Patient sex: M
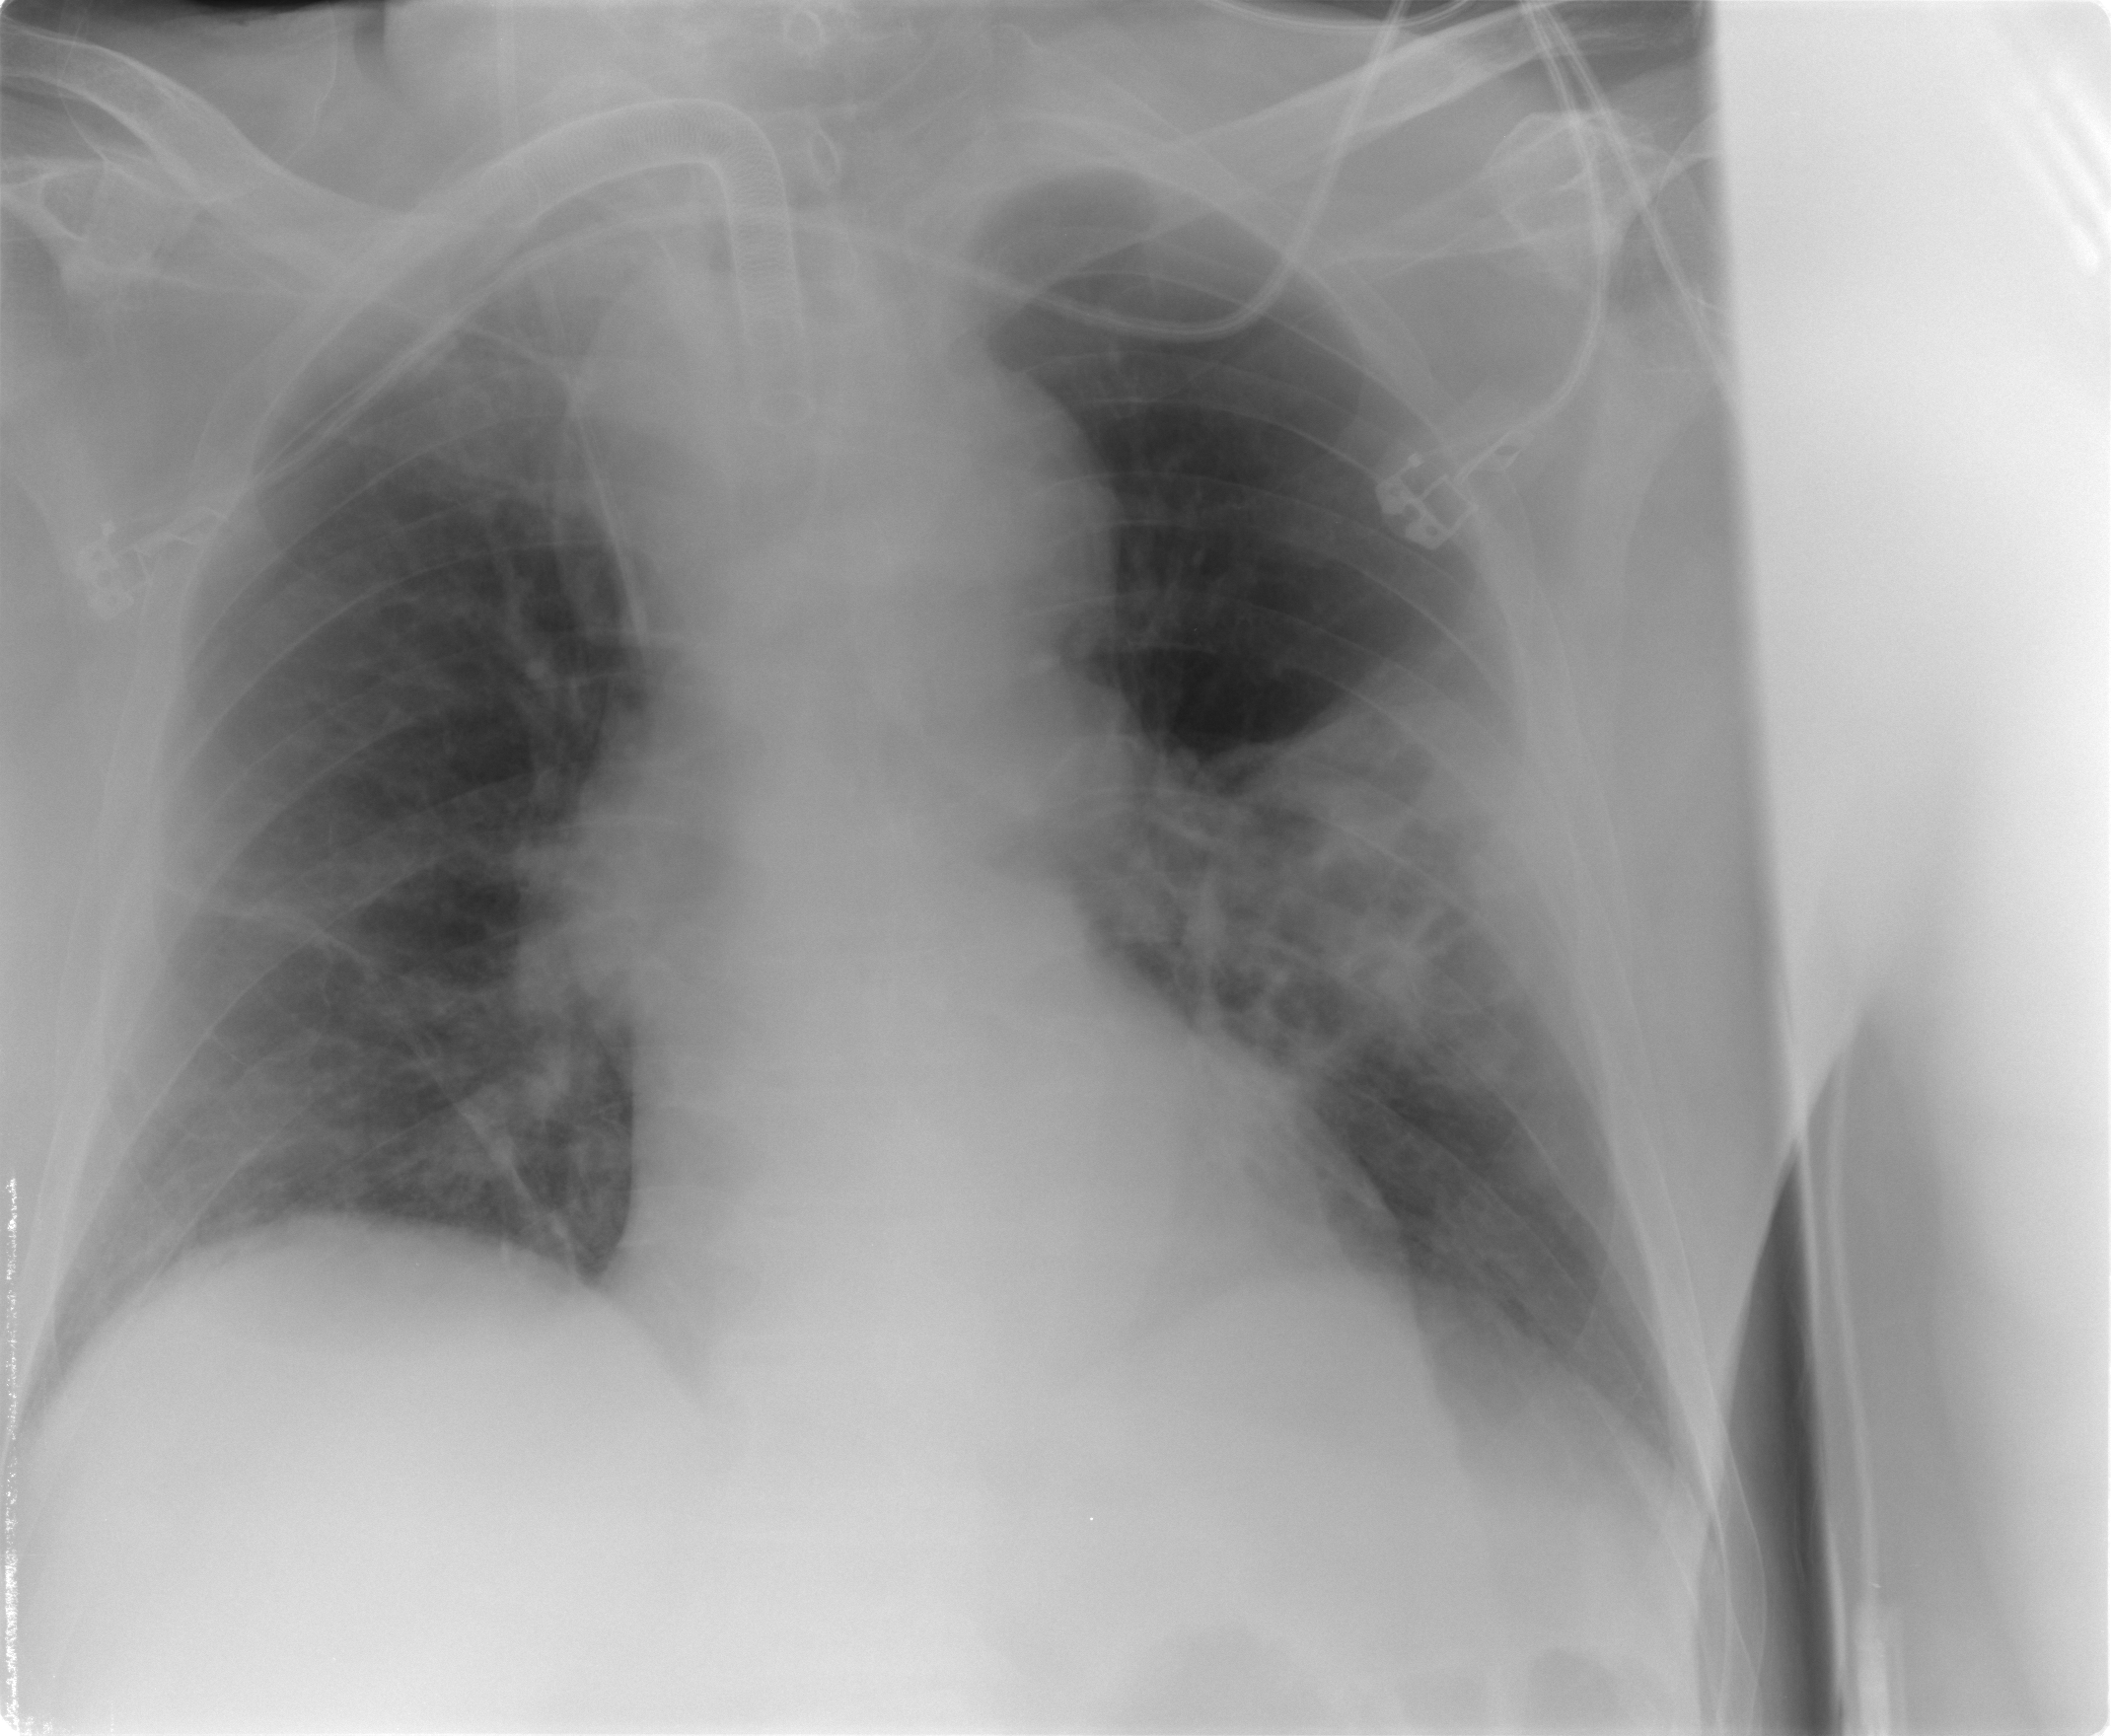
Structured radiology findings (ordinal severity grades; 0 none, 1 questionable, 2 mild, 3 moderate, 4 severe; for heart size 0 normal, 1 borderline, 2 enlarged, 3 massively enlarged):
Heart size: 0
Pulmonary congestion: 0
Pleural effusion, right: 0
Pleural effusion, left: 1
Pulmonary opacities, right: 0
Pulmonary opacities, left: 3
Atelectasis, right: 1
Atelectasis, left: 2